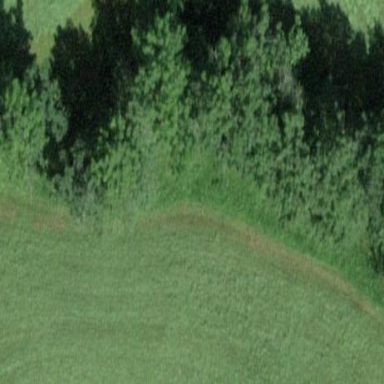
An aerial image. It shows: Forest area.